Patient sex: M
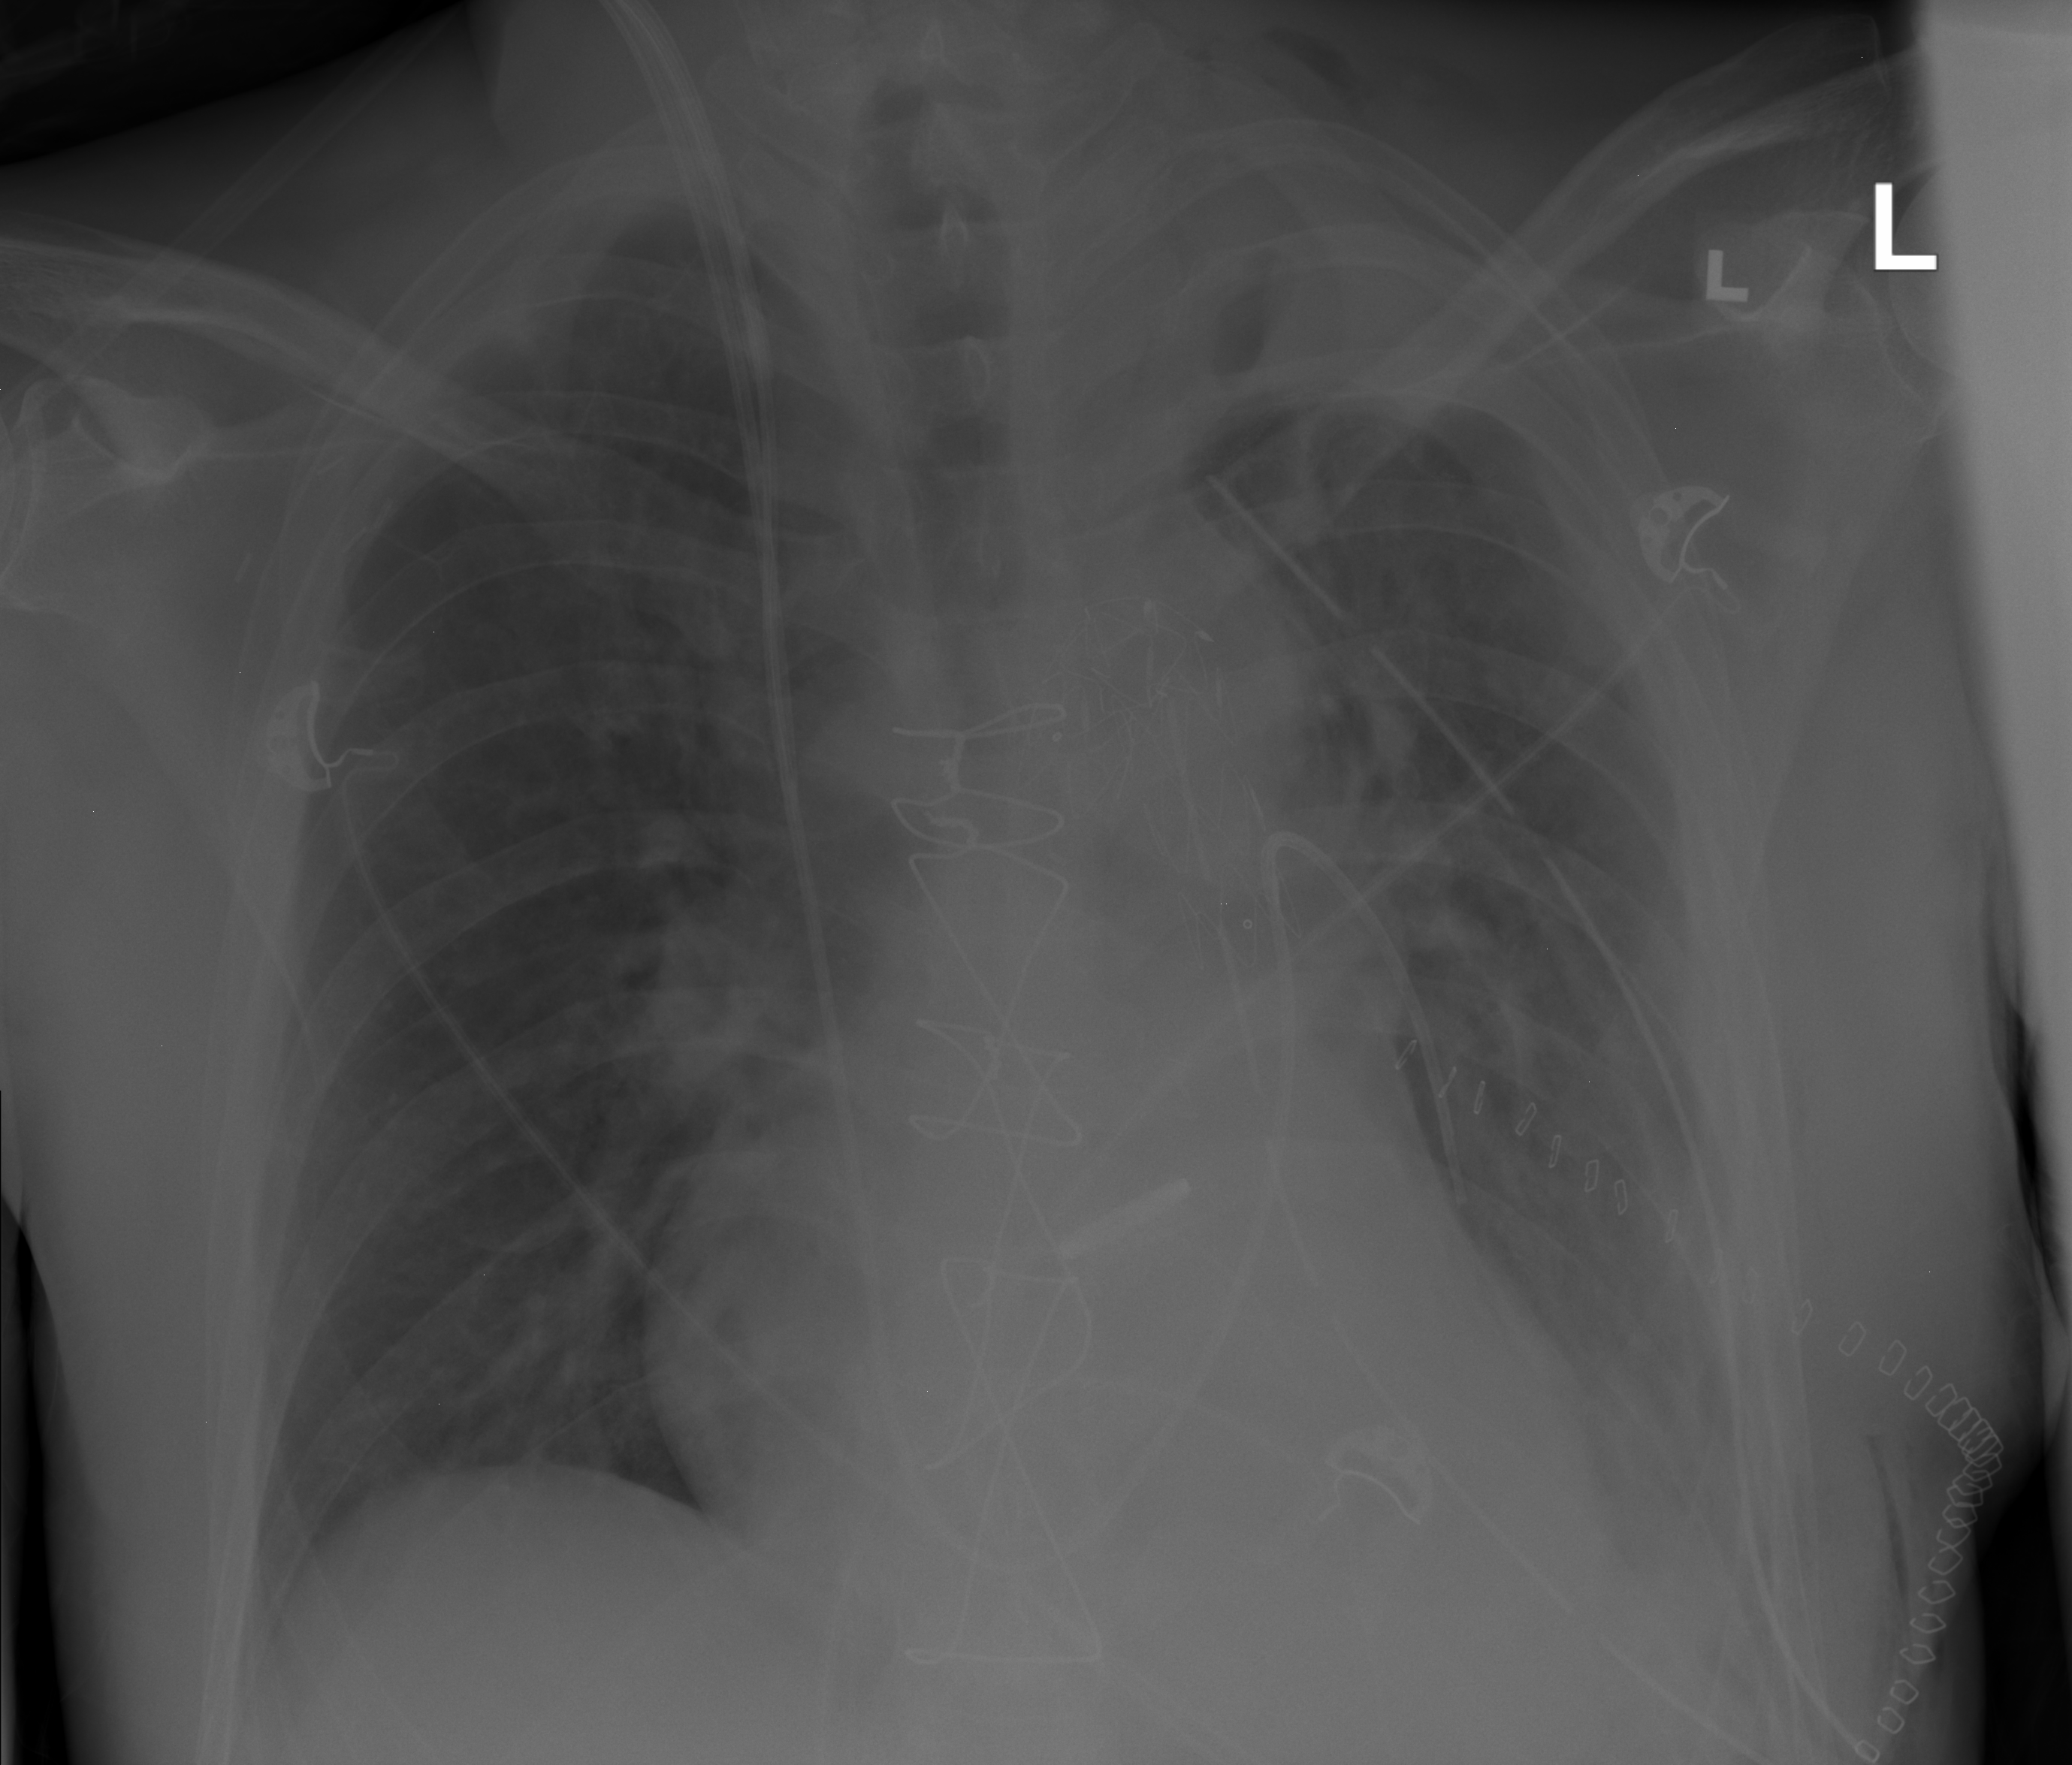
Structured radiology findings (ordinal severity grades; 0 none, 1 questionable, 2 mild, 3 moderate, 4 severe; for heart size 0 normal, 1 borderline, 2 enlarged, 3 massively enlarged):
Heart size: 2
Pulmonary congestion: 0
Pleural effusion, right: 0
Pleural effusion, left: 2
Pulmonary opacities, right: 0
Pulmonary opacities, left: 0
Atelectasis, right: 0
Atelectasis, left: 2